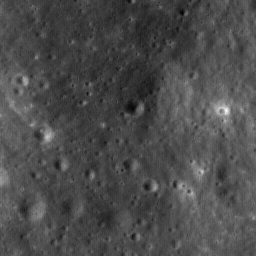
Host type: background_regolith
Lunar coordinates: latitude nan, longitude nan